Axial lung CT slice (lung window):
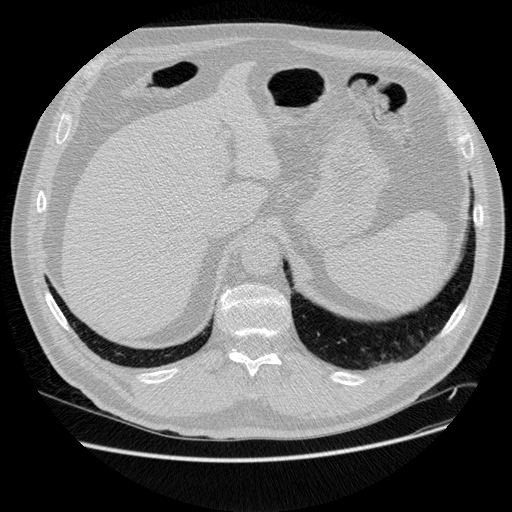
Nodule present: no